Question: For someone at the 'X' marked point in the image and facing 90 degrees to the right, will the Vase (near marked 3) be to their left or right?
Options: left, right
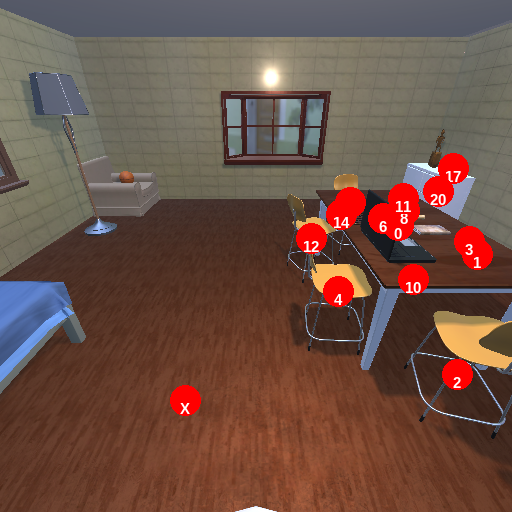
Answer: left